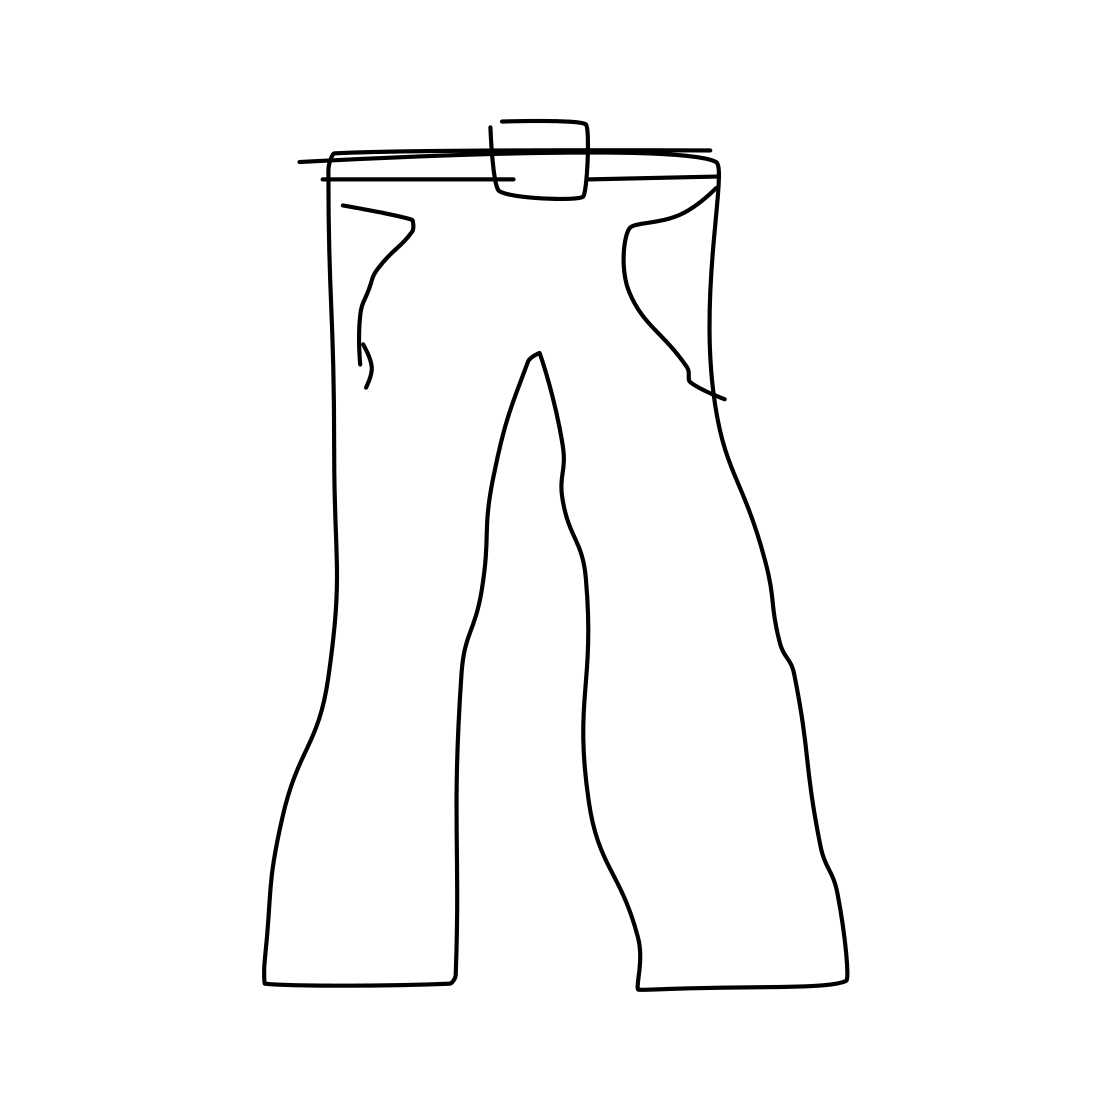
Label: trousers